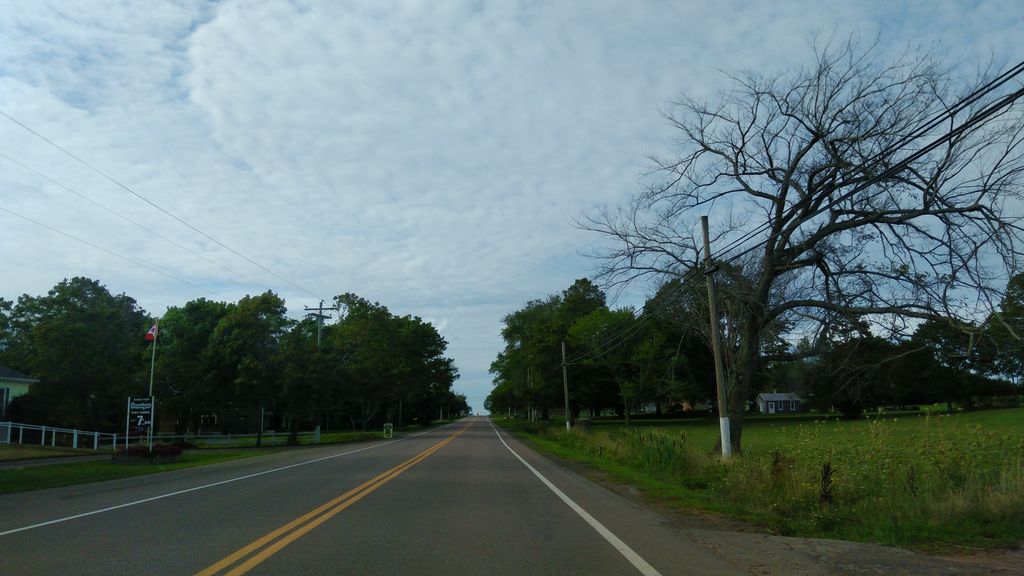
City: charlottetown